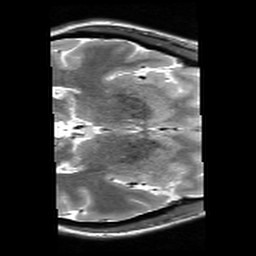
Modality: T2w
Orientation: axial
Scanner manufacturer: siemens
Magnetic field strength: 3 T
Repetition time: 9.86 s
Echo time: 0.05 s